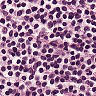
Metastatic tissue present: no